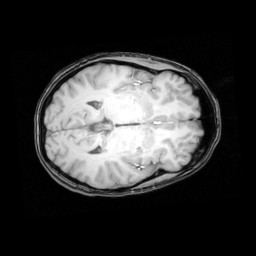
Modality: T1w
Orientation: axial
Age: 22
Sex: female
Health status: healthy
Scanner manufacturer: philips
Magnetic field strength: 3 T
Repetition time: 0.012 s
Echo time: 0.0037 s